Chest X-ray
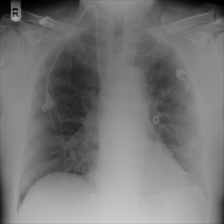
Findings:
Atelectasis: negative
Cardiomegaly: negative
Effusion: negative
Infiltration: negative
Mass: negative
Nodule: negative
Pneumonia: negative
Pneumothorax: negative
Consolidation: negative
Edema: negative
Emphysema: negative
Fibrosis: negative
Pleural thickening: negative
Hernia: negative